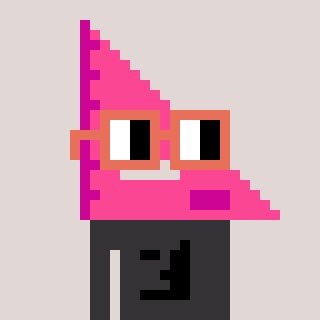
a pixel art character with square orange glasses, a squadron ruler-shaped head and a grayscale-colored body on a warm background